Question: Can someone tell me how to write CustomWidget/CustomField for a checkbox group with drop-downs in it using Django forms?
1. All checkboxes should have the same name (Checkbox group)
2. Each checkbox should have a drop down as child element (same dropdown for all checkboxes)
3. CustomWidget/CustomField should accept options= [] param to generate checkbox group
4. Checkbox group with required=True validation

Ex. Case: Text boxes will show Dimensions and each Dimension should have a drop down with list of aggregate functions in it.
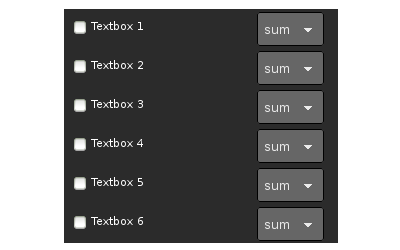
Answer: '''
class DynamicForm(forms.Form):
options = [
('Textbox1', 'Textbox1'),
('Textbox2', 'Textbox2'),
...
]
dynamic_data = forms.MultipleChoiceField(widget=forms.CheckboxSelectMultiple, choices=options)
def __init__(self, *args, **kwargs):
super(DynamicForm, self).__init__(*args, **kwargs)
for i in range(1,len(self.options)+1):
self.fields['dd_func_'+str(i)] = forms.ChoiceField(widget=forms.Select, choices= [
('average', 'average'),
('sum', 'sum')], initial='sum', required=False)
def __getitem__(self, name):
try:
field = self.fields[name]
except KeyError:
raise KeyError('Key %r not found in Form' % name)
return forms.forms.BoundField(self, field, name)
'''
'''
from app.forms import DynamicForm
def create_form(request):
if request.method == 'POST':
dynamic_form = DynamicForm(request.POST)
...
...
else:
dynamic_form = DynamicForm()
return render(request, 'form.html', {
'dynamic_form': dynamic_form
})
'''
'''
{% load myfilters %}
{{ dynamic_form.dynamic_data.errors }}
{% for checkbox in dynamic_form.dynamic_data|checkboxiterator %}
{{ checkbox }}
{% with c=forloop.counter|stringformat:"s" %}
{% with c='dd_func_'|add:c %}
{{ dynamic_form|lookup:c }}
{% endwith %}
{% endwith %}
{% endfor %}
'''
<URL>
and
'''
@register.filter
def lookup(f, name):
try:
return f[name]
except KeyError:
return None
'''